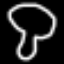
Label: mushroom